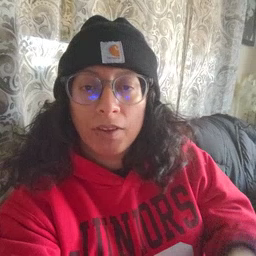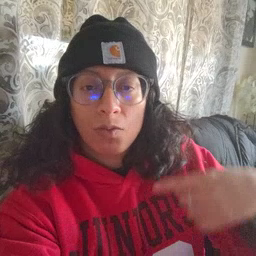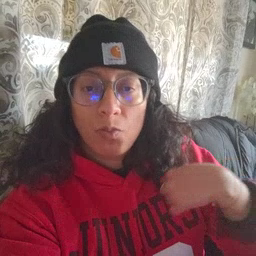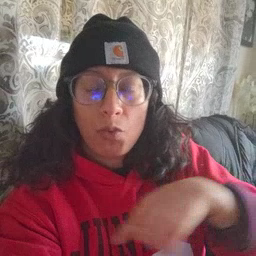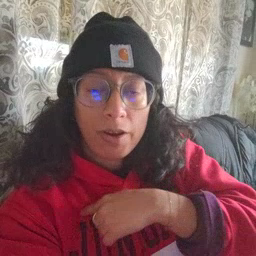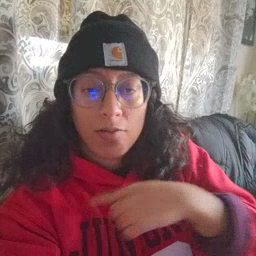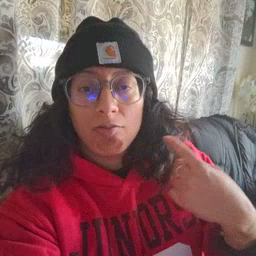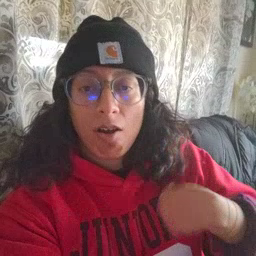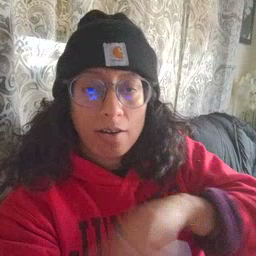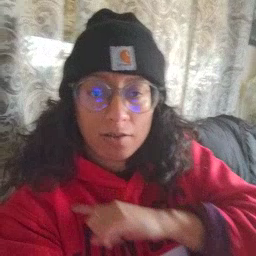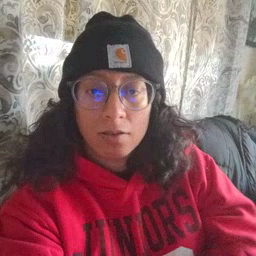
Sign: weus